Field crop: maize
Growth stage: 2
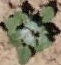
Species: chenopodium